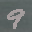
Label: 9